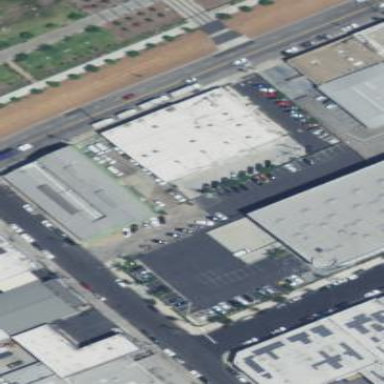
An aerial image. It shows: Warehouse.